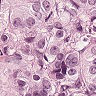
Metastatic tissue present: yes